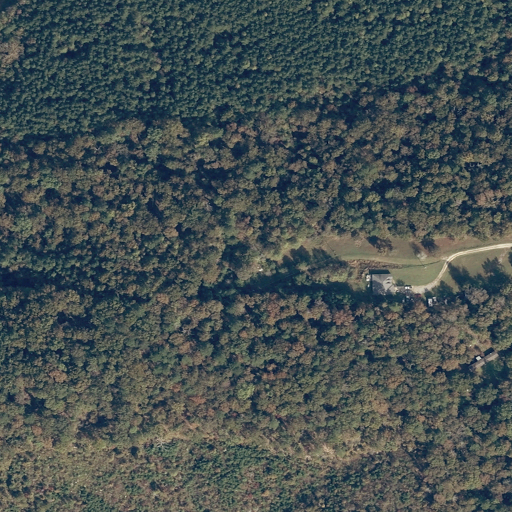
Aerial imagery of mountain in Alabama named Hines Mountain containing deciduous forest, evergreen forest, shrub, pasture, mixed forest, open development, grassland, and low intensity development